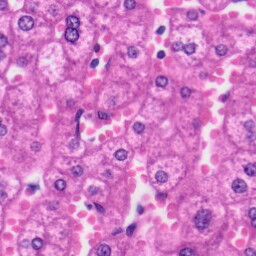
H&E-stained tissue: Liver